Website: macys
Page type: billing-address
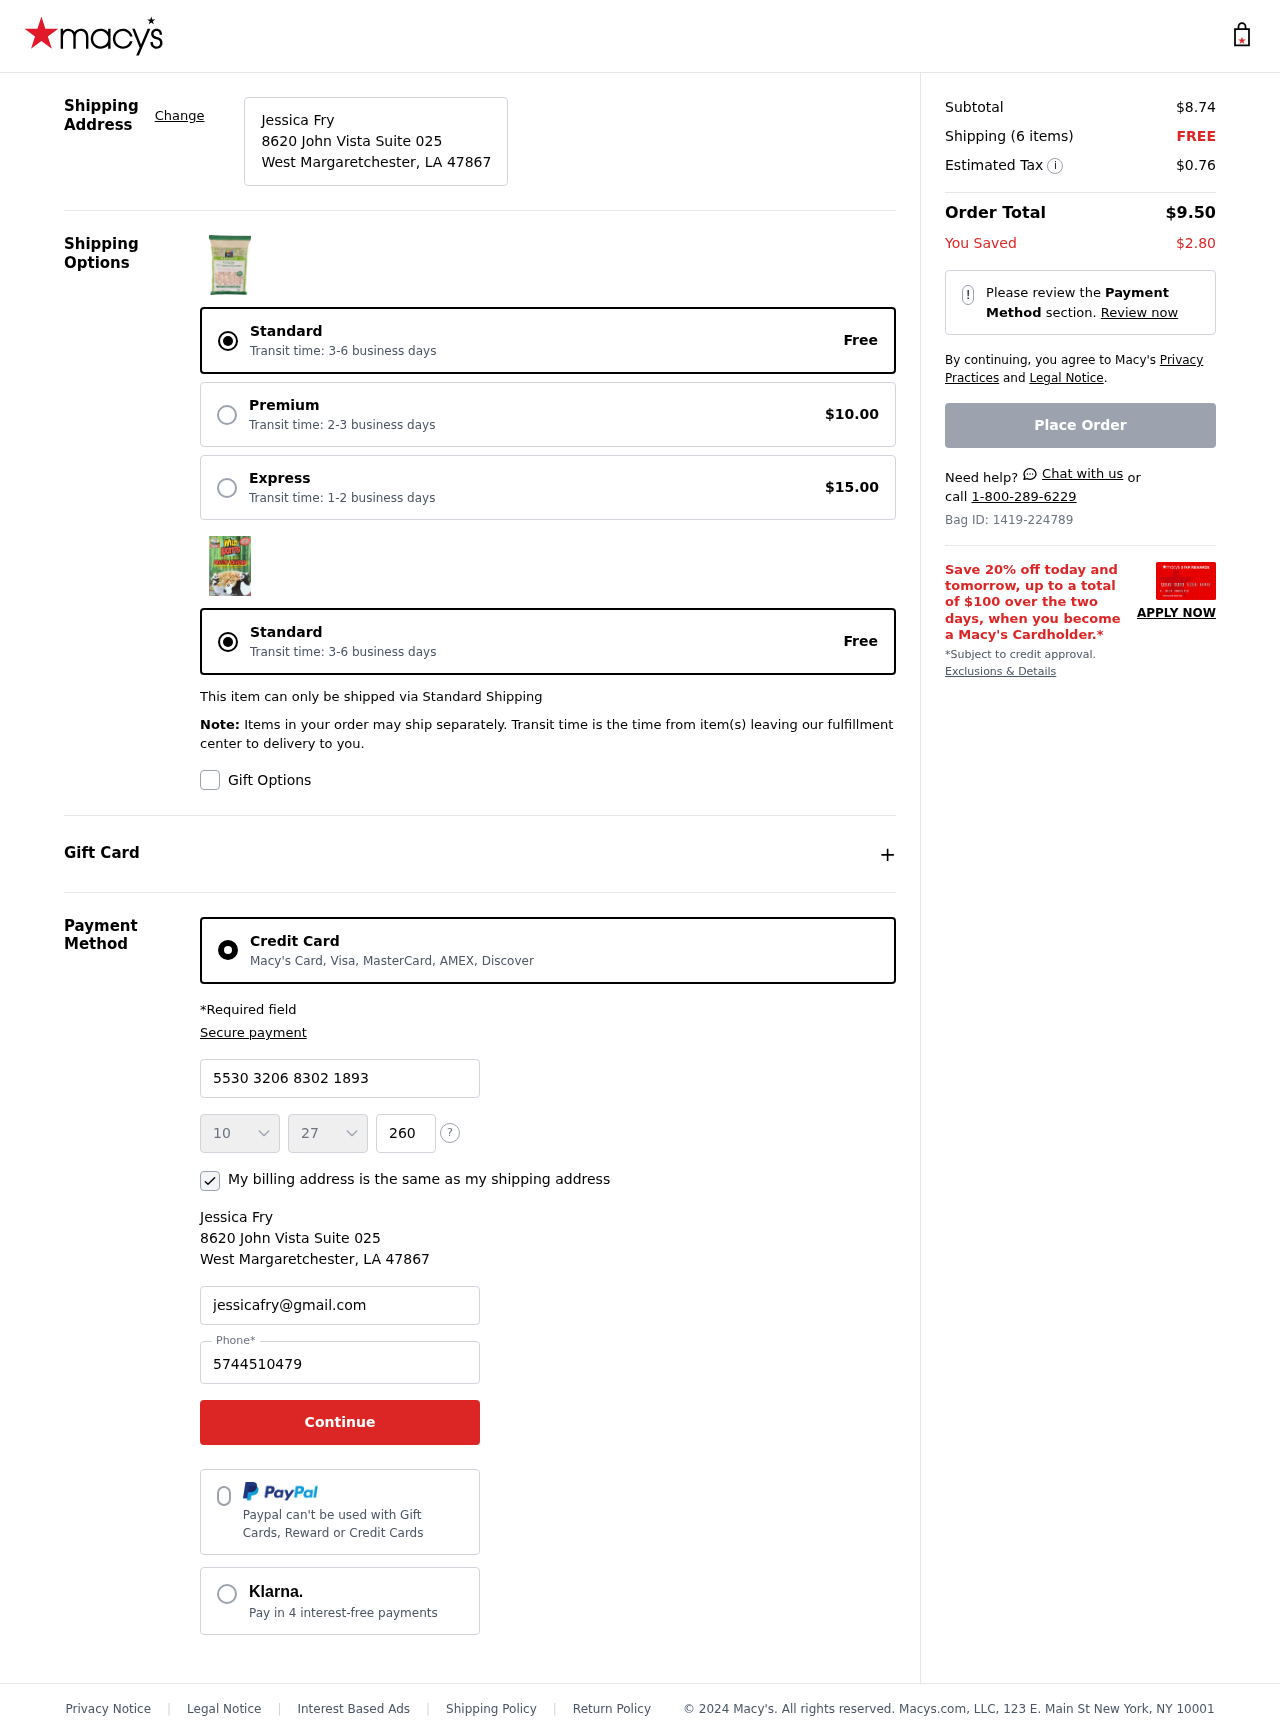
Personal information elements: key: PII_CARD_CVV
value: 260
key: PII_CARD_EXPIRY_MONTH
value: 10
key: PII_CARD_EXPIRY_YEAR
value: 27
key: PII_CARD_NUMBER
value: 5530 3206 8302 1893
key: PII_CITY_STATE_ZIP
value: West Margaretchester, LA 47867
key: PII_EMAIL
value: jessicafry@gmail.com
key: PII_FULLNAME
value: Jessica Fry
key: PII_PHONE
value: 5744510479
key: PII_STREET
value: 8620 John Vista Suite 025
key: PII_FULLNAME2
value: Jessica Fry
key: PII_STREET2
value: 8620 John Vista Suite 025
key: PII_CITY_STATE_ZIP2
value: West Margaretchester, LA 47867
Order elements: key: ORDER_SUBTOTAL
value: $8.74
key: ORDER_NUM_ITEMS
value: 6
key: ORDER_SHIPPING_COST
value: FREE
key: ORDER_TAX
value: $0.76
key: ORDER_TOTAL
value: $9.50
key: ORDER_SAVINGS
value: $2.80
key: ORDER_ID
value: Bag ID: 1419-224789